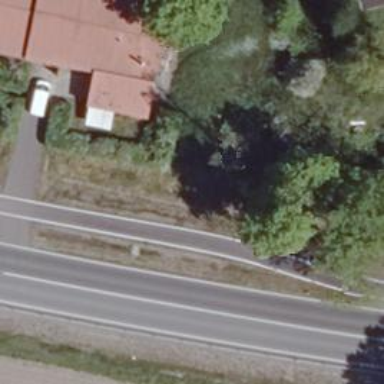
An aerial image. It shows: Asphalt path.